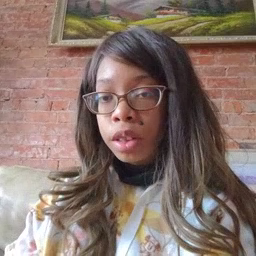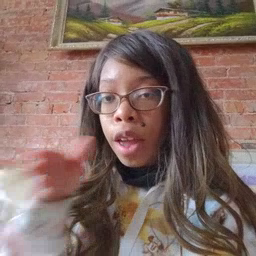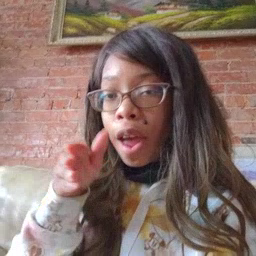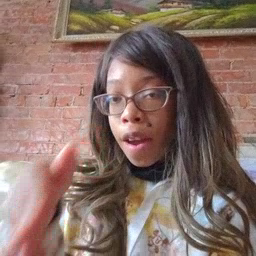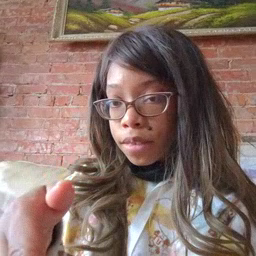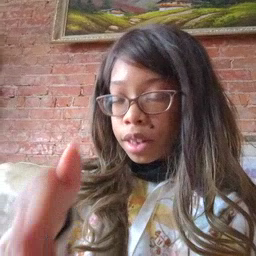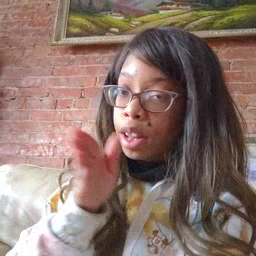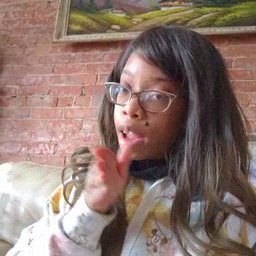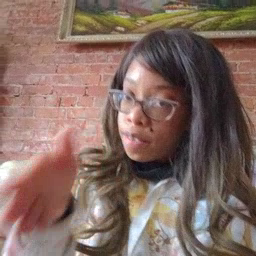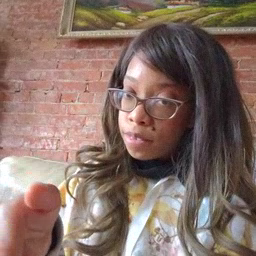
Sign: after